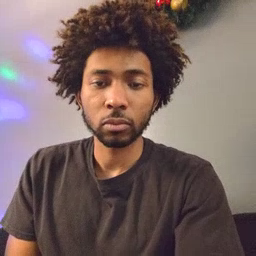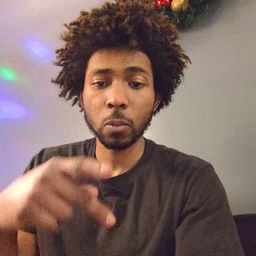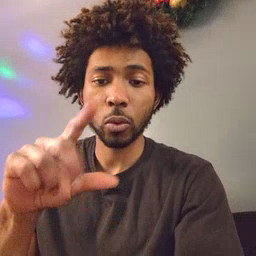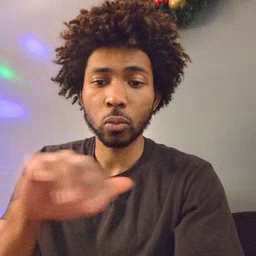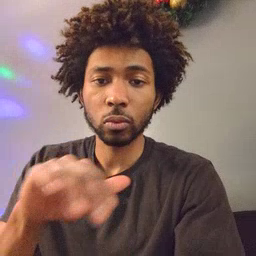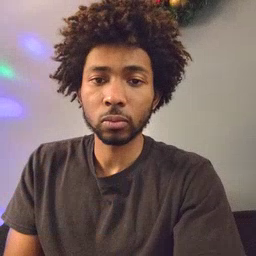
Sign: pool